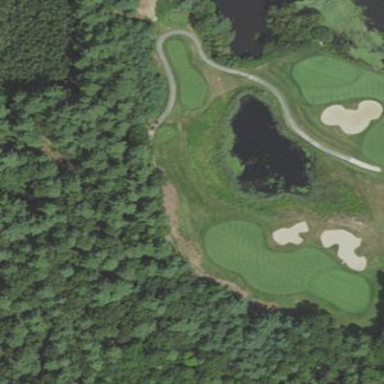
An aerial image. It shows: Rough area on grassy golf course.